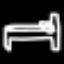
Label: bed